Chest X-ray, PA view. Patient: 42 years old, sex F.
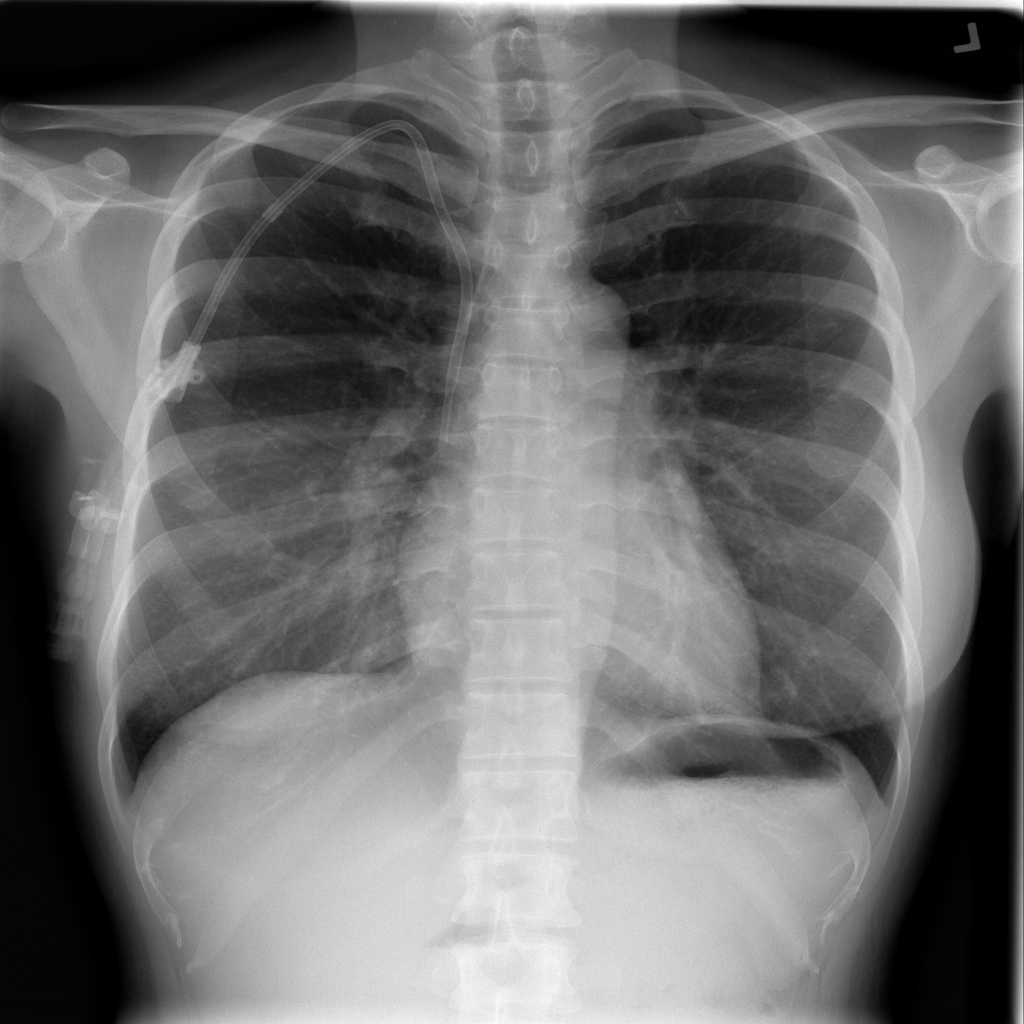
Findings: No Finding